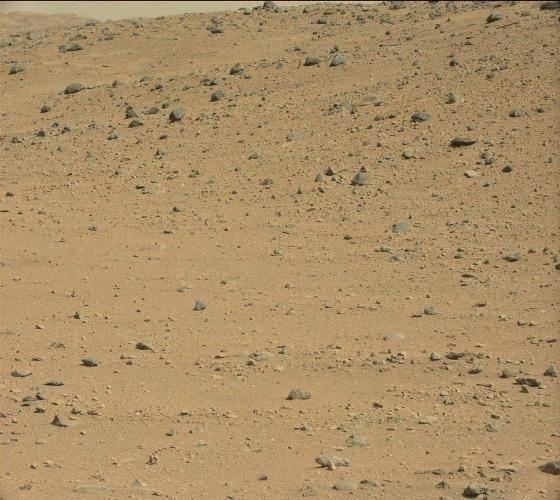
Terrain classes present: Bedrock, Gravel / Sand / Soil, Rock, Shadow, Sky / Distant Mountains